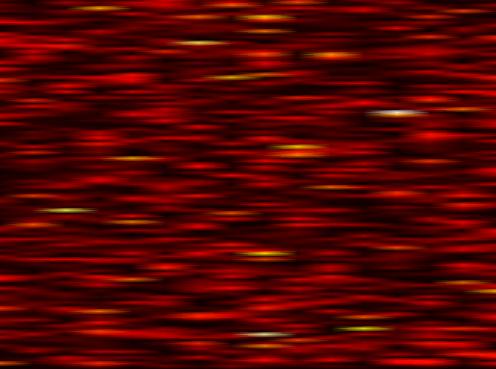
Label: FBMC